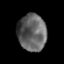
Tissue: prostate
Cell type: T cells
Senescence score: 0.189
Nuclear area (px): 1030
Mean DAPI intensity: 98.799